Question: I was reading about bicublic interpolation on <URL>. I came across the variable 't' which is not defined.
The equation is:

Can anyone please tell what this variable means and what are the usual value(s) for it?
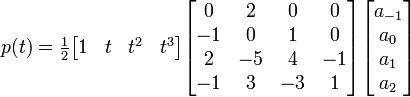
Answer: t is any number between 0 and 1.
p(0) is the starting point of the curve and p(1) is end for one dimension.
for example by choosing sufficiently small dt you can plot a smooth curve like this
'''
dt = 0.01;
for(var t = 0; t < 1 ; t += dt)
{
draw( p(t) );
}
'''